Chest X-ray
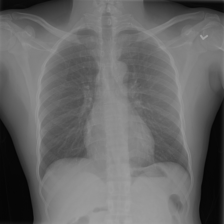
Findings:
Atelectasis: negative
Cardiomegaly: negative
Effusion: negative
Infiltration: negative
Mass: negative
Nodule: negative
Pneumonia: negative
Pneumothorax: negative
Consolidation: negative
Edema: negative
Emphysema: negative
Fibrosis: negative
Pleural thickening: negative
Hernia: negative